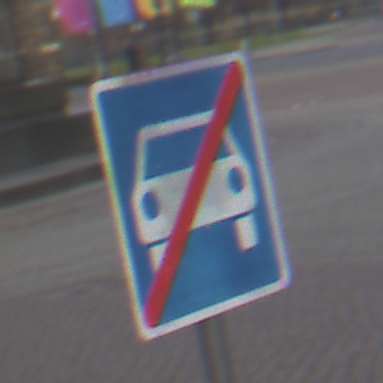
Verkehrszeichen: EndeKraftfahrstrasse
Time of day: MorningAfternoon
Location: Outdoor (Urban)
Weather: PartlyCloudy
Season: NotSpecified
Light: Natural